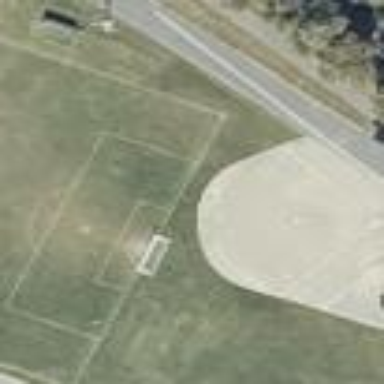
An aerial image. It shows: Baseball pitch for leisure and sports activities.